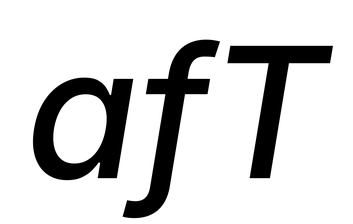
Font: Inter-Italic_Medium_Italic